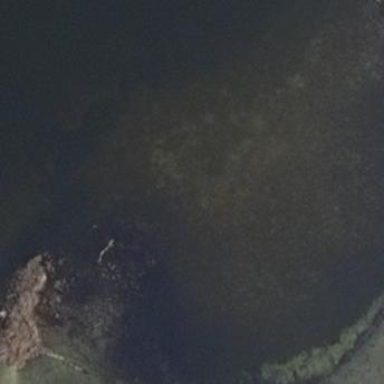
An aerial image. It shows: Wetland area characterized by wet meadow.